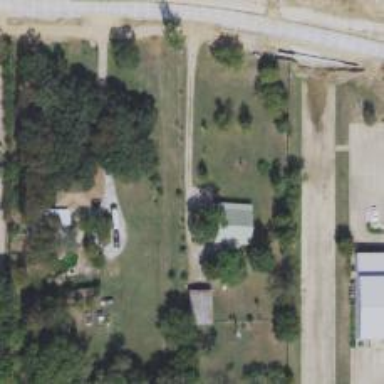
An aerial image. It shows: Driveway.